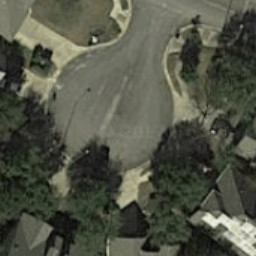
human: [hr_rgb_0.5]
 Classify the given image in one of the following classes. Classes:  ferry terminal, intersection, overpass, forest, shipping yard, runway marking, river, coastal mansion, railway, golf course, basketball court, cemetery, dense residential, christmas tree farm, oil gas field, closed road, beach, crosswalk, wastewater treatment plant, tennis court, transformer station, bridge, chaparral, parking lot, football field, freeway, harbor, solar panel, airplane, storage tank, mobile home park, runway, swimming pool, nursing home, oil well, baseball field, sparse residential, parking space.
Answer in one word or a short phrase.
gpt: closed road